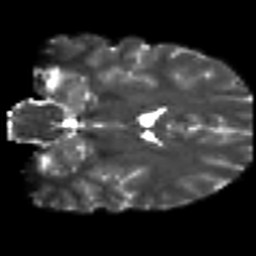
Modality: T2w
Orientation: coronal
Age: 25
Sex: male
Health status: ill
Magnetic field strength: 3 T
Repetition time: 8.4 s
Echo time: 0.0926 s